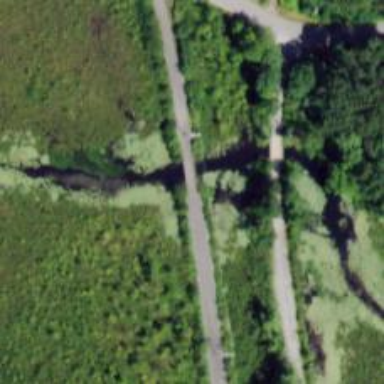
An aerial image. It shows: Abandoned light rail railway passing over cycleway bridge.